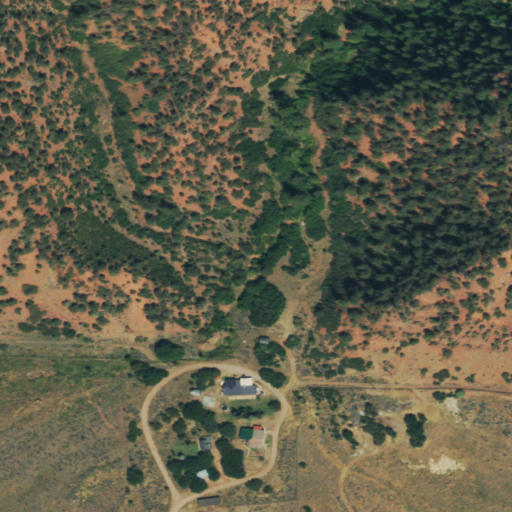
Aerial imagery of valley in Colorado named Cerise Gulch containing shrub, evergreen forest, deciduous forest, and open development